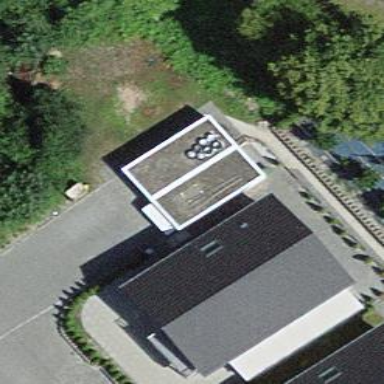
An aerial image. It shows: Garage building.